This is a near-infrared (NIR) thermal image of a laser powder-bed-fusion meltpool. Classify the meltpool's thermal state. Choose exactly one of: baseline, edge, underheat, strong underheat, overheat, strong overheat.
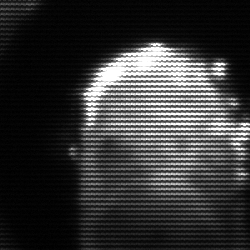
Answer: baseline